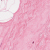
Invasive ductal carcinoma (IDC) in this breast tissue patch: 0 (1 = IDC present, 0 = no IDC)